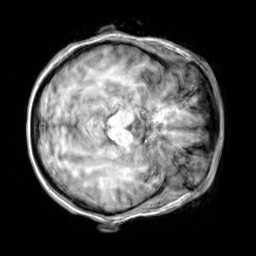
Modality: T1w
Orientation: axial
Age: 26
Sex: female
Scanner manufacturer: siemens
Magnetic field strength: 3 T
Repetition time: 2.3 s
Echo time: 0.00303 s